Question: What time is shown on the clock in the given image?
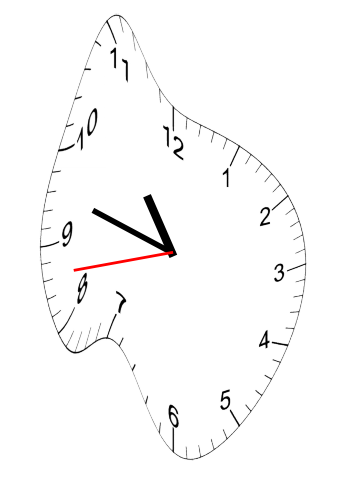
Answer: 10:47:43